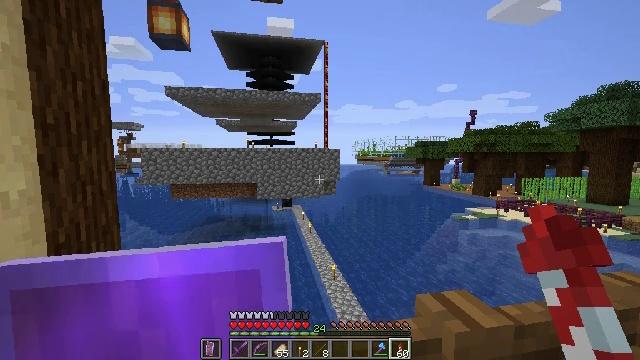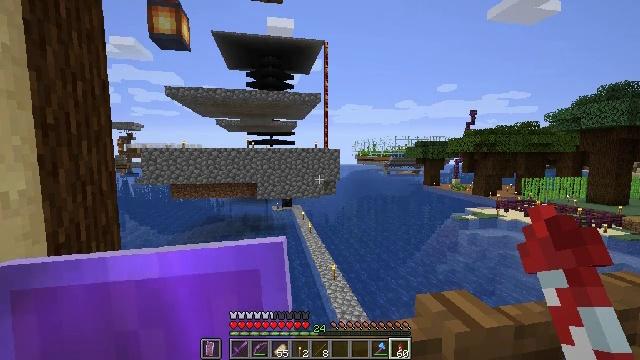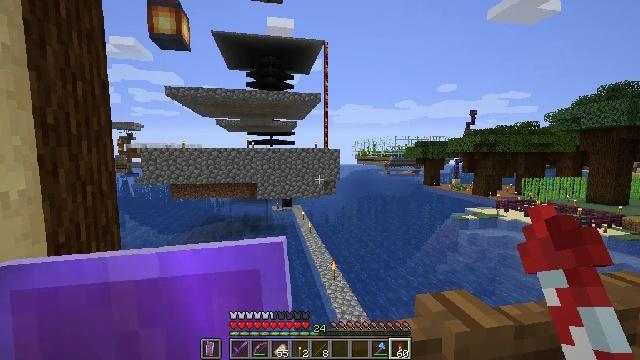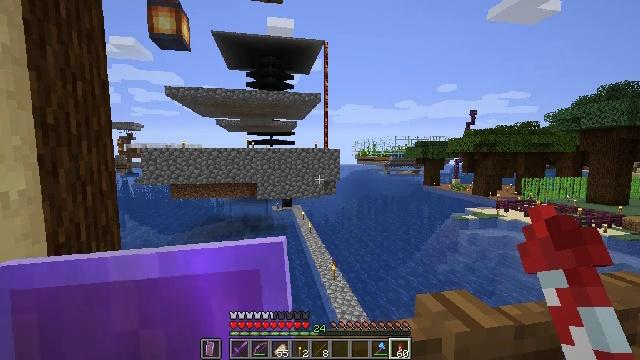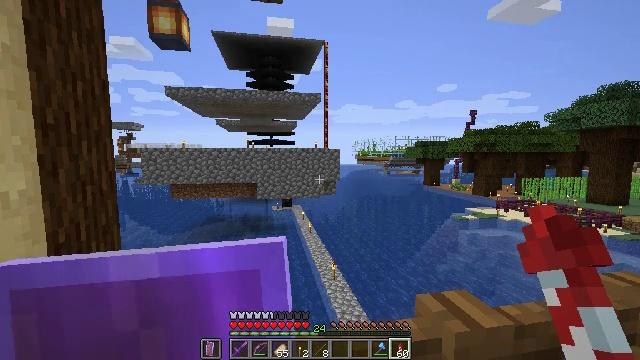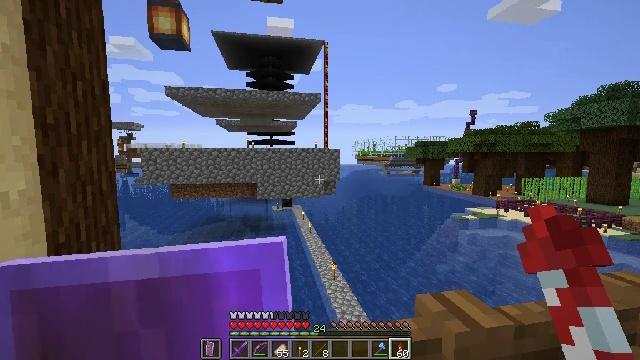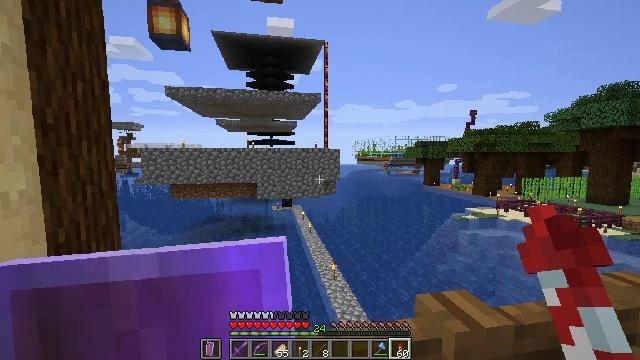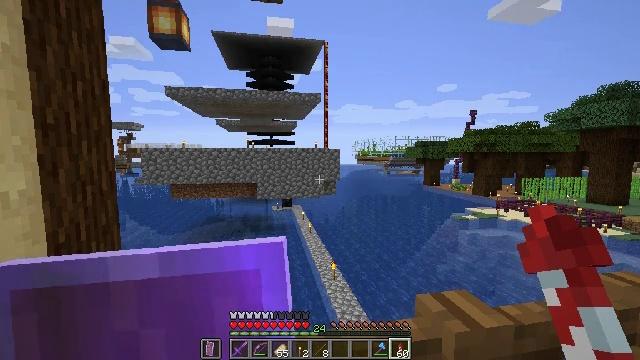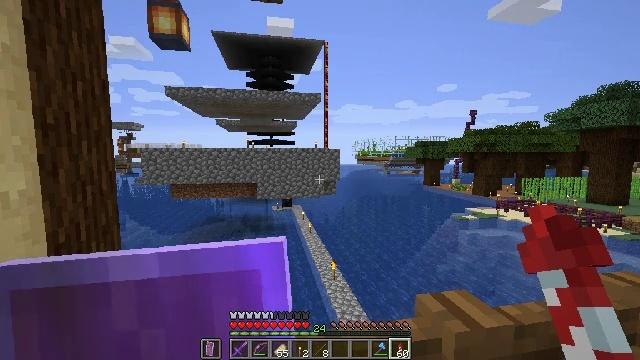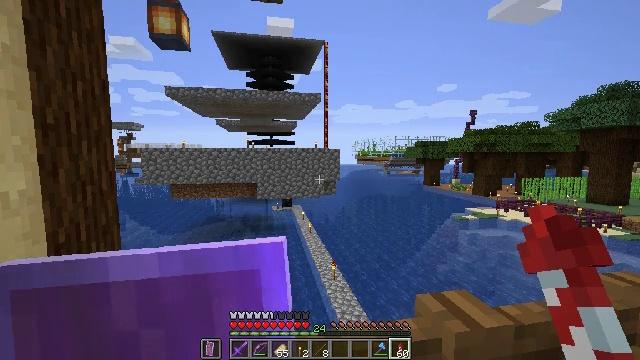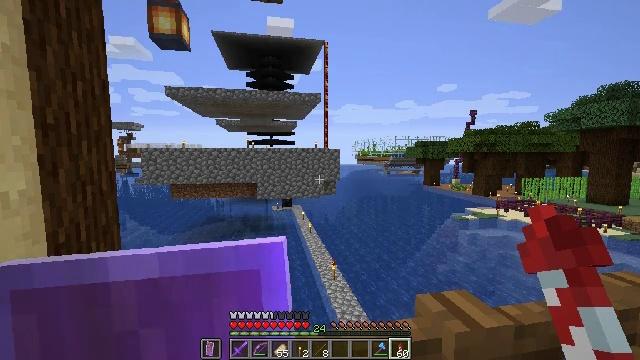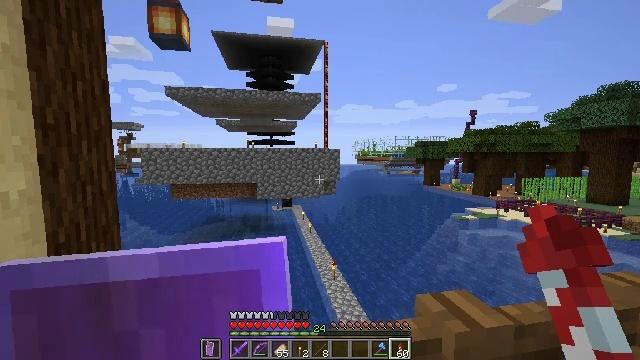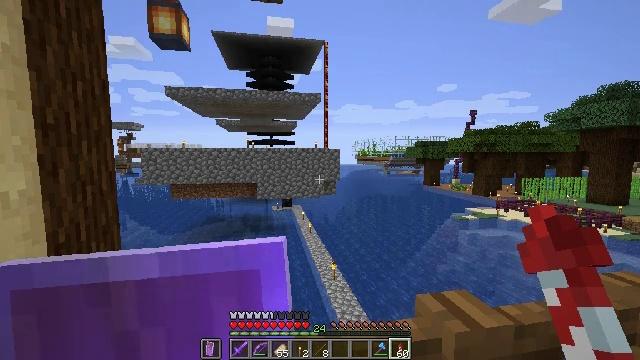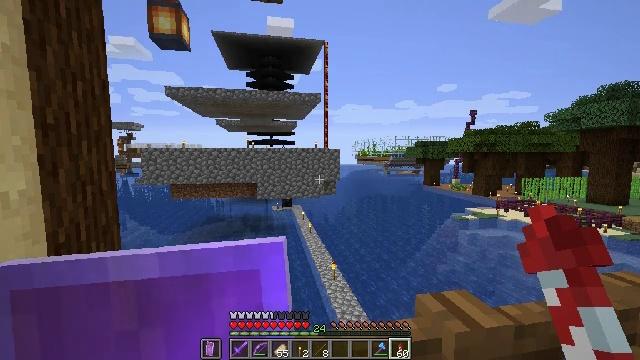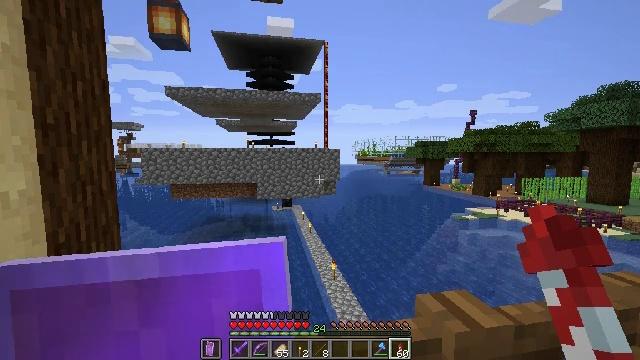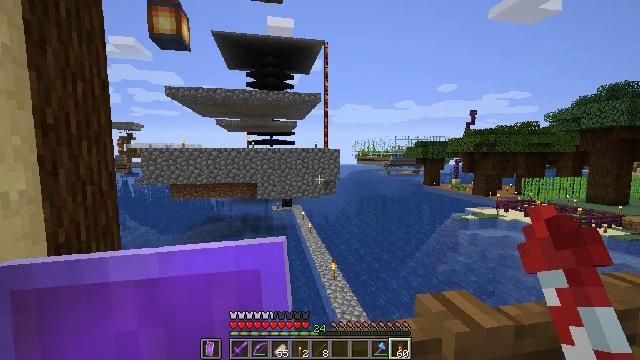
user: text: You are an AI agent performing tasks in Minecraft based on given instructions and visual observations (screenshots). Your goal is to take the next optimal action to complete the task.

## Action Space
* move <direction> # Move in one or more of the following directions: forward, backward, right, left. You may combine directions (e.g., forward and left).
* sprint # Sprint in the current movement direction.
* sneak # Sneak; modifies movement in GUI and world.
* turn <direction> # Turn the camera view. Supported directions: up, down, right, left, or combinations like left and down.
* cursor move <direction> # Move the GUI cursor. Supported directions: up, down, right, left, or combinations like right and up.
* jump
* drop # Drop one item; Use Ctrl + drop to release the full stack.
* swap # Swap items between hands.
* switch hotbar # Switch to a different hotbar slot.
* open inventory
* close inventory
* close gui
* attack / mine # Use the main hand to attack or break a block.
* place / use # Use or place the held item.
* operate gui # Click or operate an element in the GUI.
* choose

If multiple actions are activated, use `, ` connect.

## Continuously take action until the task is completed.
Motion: motion action
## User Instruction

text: Mine blackstone blocks.
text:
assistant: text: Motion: no_op
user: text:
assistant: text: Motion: no_op
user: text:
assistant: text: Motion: no_op
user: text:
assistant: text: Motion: no_op
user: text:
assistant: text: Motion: no_op
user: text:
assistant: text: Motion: no_op
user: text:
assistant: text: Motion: no_op
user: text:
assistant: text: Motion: no_op
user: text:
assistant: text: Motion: no_op
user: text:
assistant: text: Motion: no_op
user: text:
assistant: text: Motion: no_op
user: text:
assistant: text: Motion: no_op
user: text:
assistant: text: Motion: no_op
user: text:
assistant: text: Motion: no_op
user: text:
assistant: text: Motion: no_op
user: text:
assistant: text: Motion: no_op
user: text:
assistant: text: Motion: turn right
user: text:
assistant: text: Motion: turn right and down
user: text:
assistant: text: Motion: turn right and down
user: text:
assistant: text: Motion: turn right and down
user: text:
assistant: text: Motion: turn right
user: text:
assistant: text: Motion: no_op
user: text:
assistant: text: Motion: turn right
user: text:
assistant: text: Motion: turn right and down
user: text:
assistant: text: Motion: turn right
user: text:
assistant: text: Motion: move forward
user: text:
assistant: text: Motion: move forward
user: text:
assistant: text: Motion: move forward, turn right
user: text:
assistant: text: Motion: move forward
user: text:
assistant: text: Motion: move forward